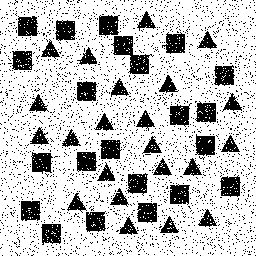
Squares: 22
Triangles: 22
Stars: 0
Total shapes: 44